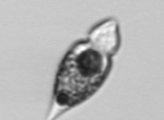
Label: Amphidinium